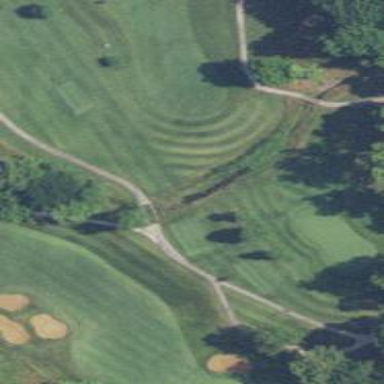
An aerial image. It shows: Bridge over path used as golf cartpath.